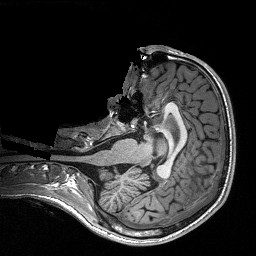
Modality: T1w
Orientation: axial
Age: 18
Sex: male
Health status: healthy
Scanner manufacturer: siemens
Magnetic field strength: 3 T
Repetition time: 3.2 s